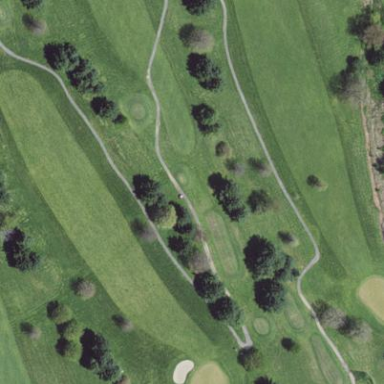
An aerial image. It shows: Grassy area designated as golf fairway.